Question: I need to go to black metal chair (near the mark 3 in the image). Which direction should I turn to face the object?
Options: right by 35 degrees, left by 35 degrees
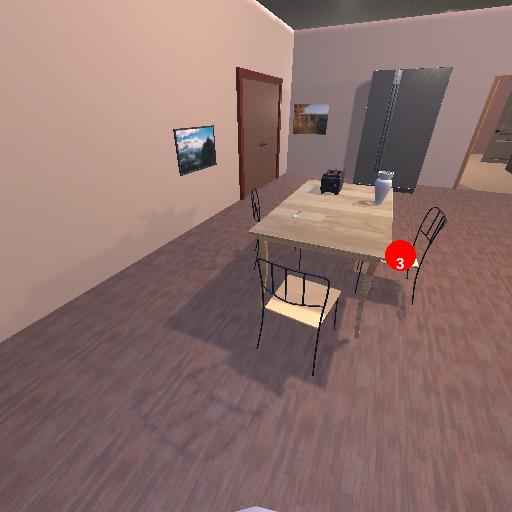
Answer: right by 35 degrees